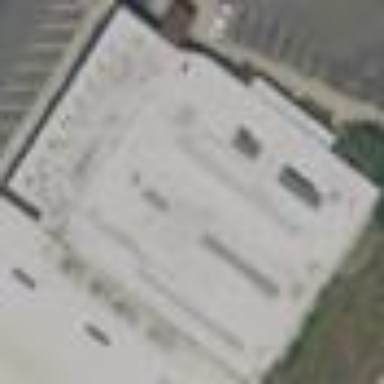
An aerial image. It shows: Industrial building.